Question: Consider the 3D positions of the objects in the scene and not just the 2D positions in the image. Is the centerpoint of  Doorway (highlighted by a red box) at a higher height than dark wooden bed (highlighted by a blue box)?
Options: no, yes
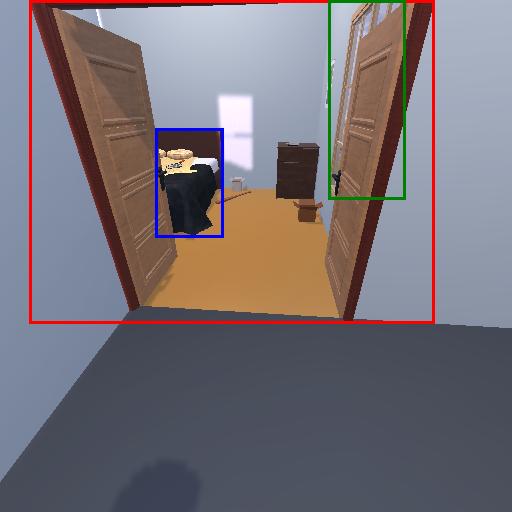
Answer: no